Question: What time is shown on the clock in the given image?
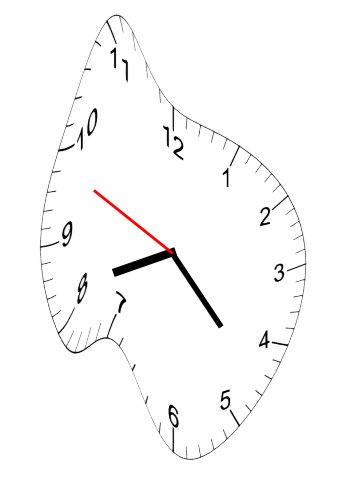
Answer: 08:22:49